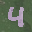
Label: 4